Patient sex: M
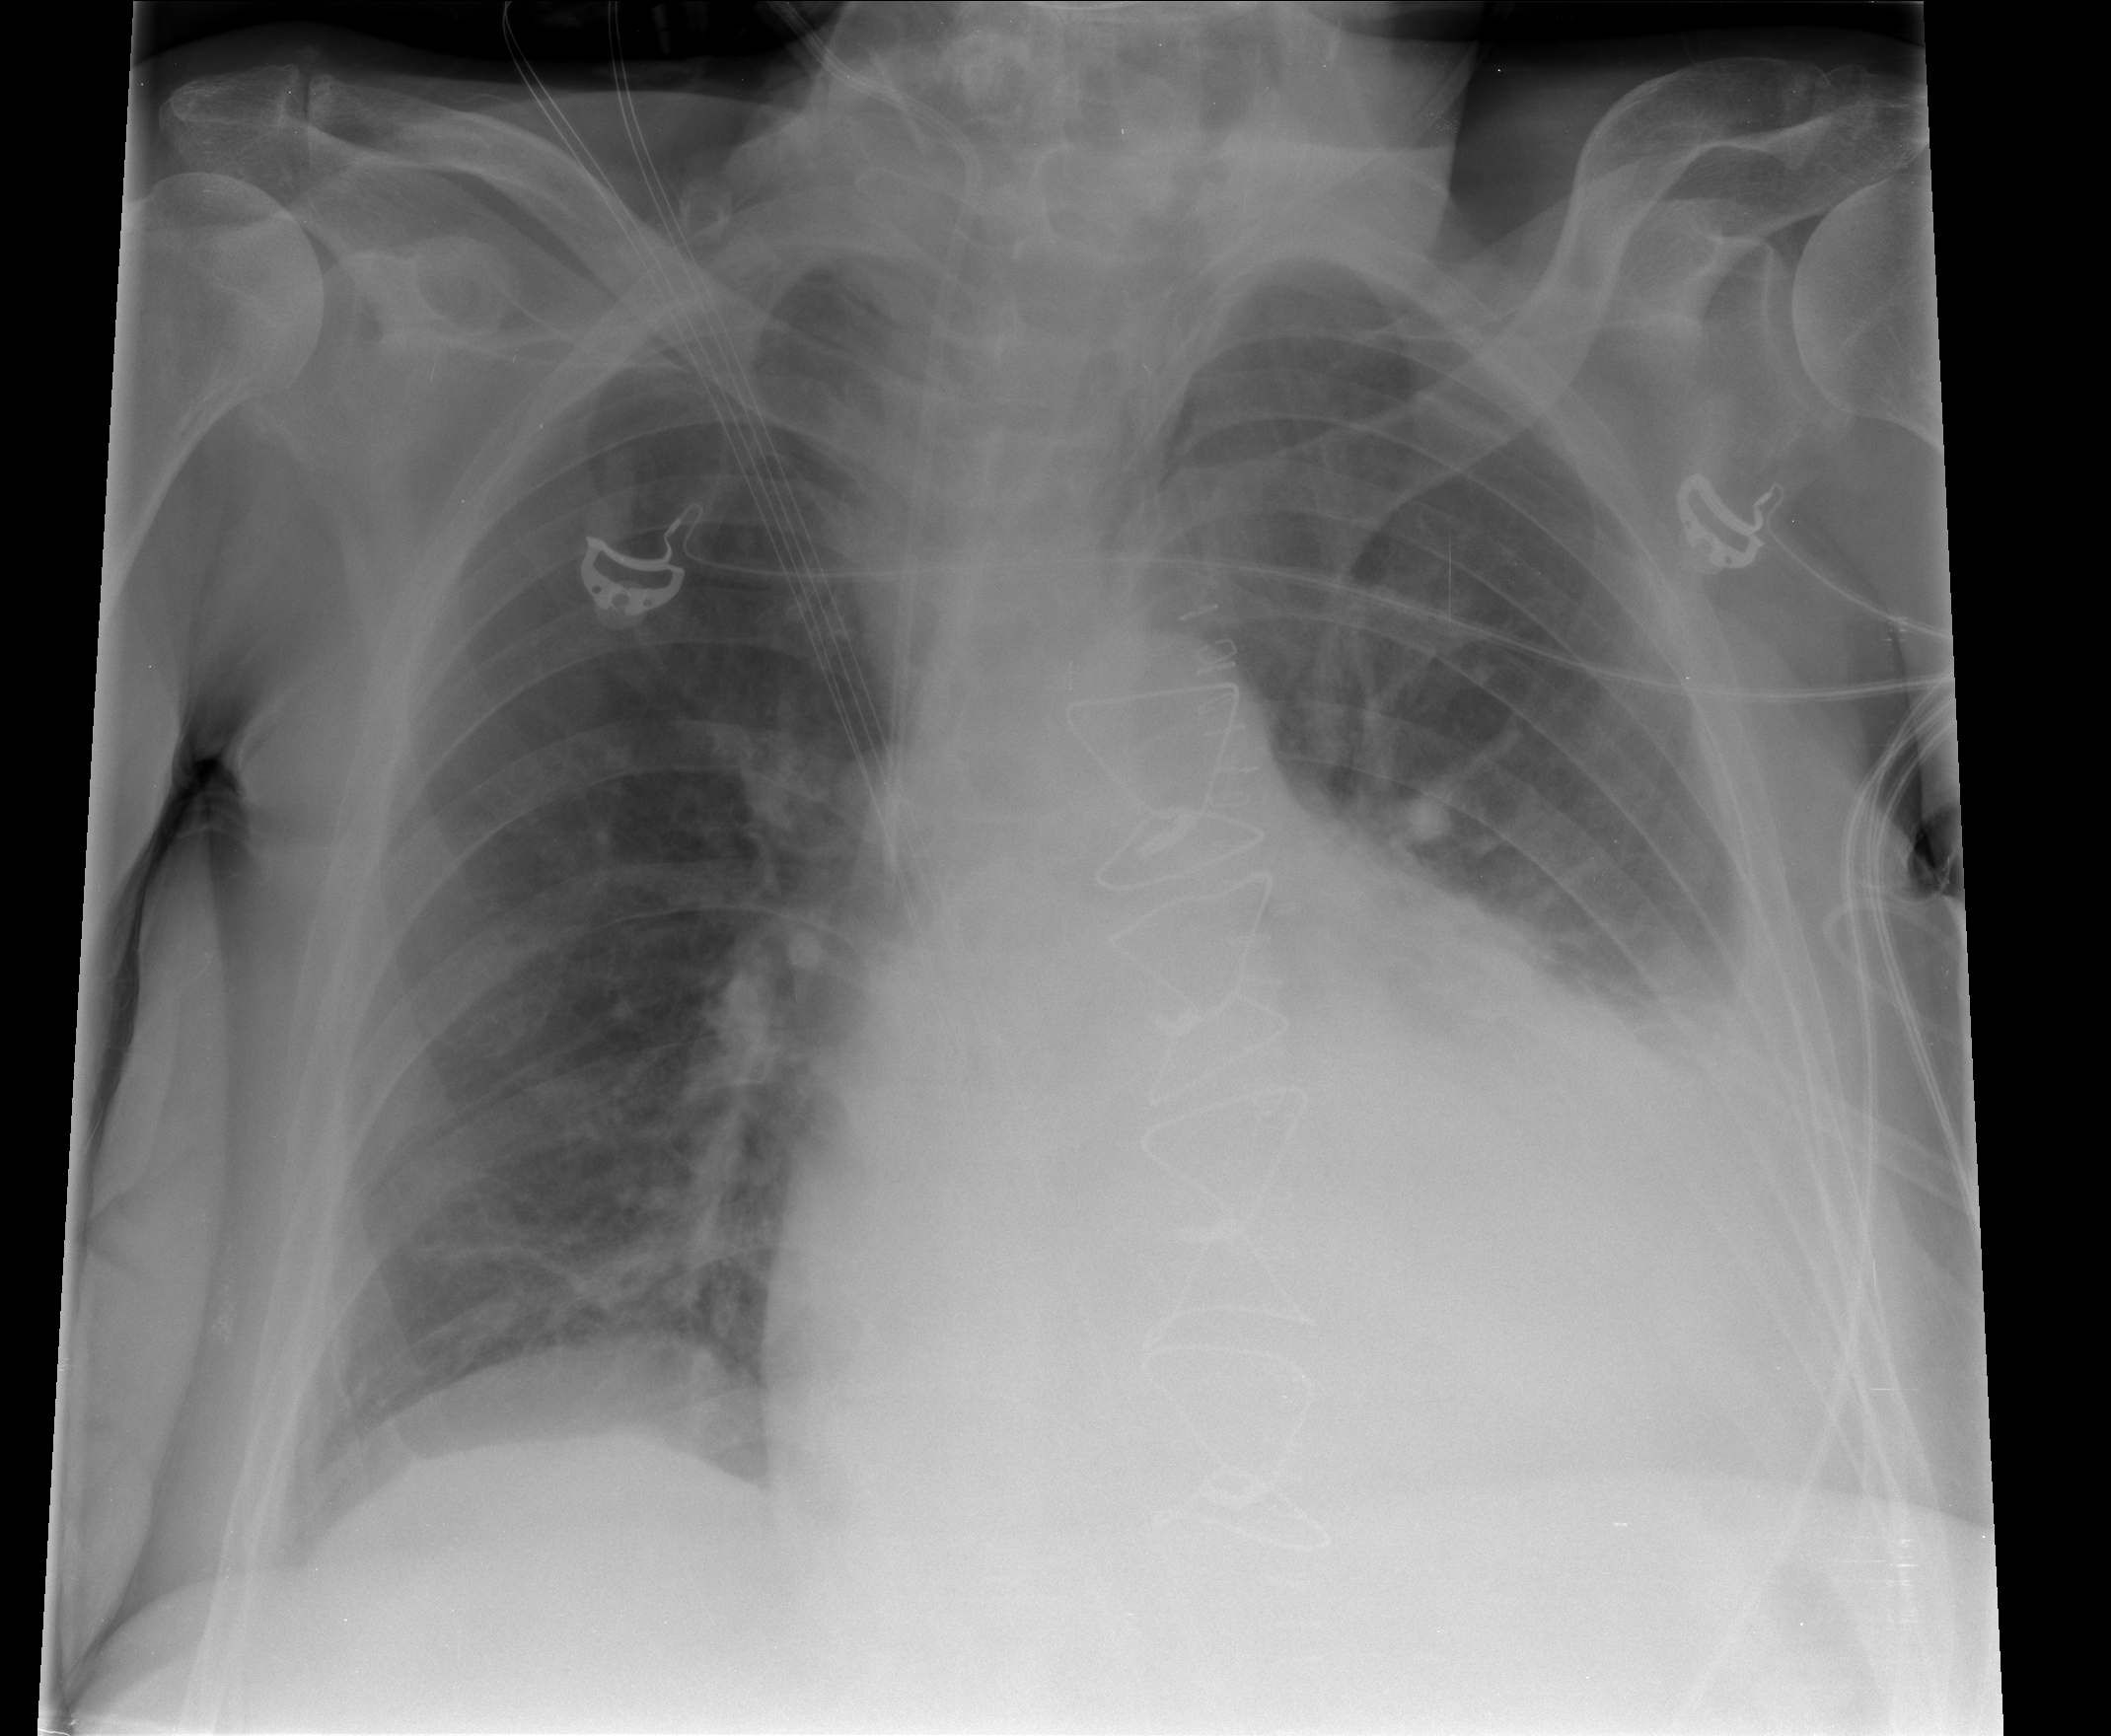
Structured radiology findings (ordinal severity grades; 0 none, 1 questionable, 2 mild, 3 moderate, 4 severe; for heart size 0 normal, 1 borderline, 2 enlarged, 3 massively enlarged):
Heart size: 3
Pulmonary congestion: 0
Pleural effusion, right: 0
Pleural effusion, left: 2
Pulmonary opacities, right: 0
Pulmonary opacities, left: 0
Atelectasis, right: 1
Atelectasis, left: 2